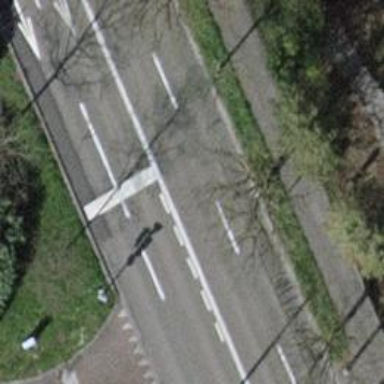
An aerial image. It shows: Asphalt road classified as primary highway.